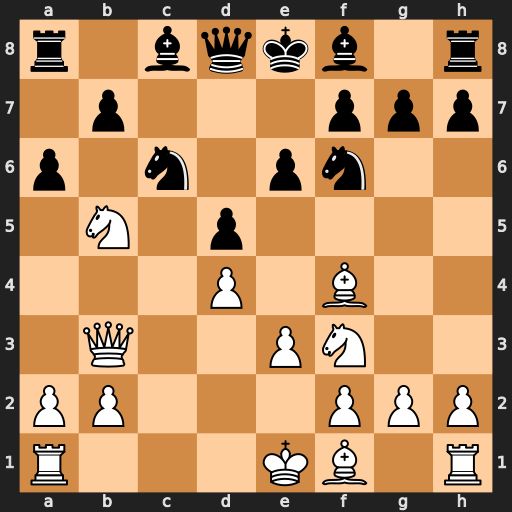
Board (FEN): r1bqkb1r/1p3ppp/p1n1pn2/1N1p4/3P1B2/1Q2PN2/PP3PPP/R3KB1R
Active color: w
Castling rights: KQkq
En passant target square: -
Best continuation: Nc7+ Qxc7 Bxc7